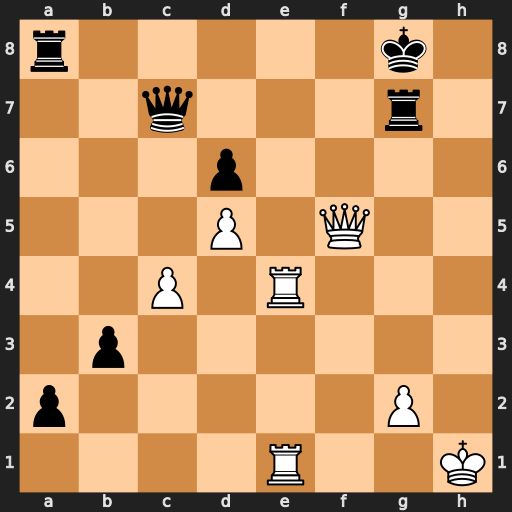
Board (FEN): r5k1/2q3r1/3p4/3P1Q2/2P1R3/1p6/p5P1/4R2K
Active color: w
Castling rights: -
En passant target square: -
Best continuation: Re8+ Rxe8 Rxe8#